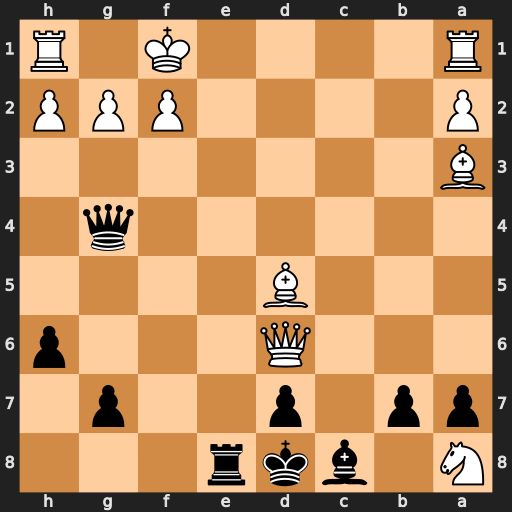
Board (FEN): N1bkr3/pp1p2p1/3Q3p/3B4/6q1/B7/P4PPP/R4K1R
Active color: b
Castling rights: -
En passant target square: -
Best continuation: Qe2+ Kg1 Qe1+ Rxe1 Rxe1#